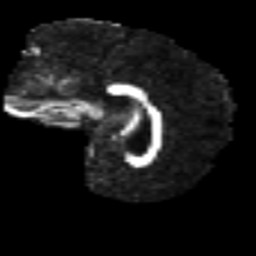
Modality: FA
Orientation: sagittal
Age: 23
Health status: ill
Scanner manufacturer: philips
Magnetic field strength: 3 T
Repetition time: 9 s
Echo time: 0.127 s